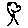
Label: tree